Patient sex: M
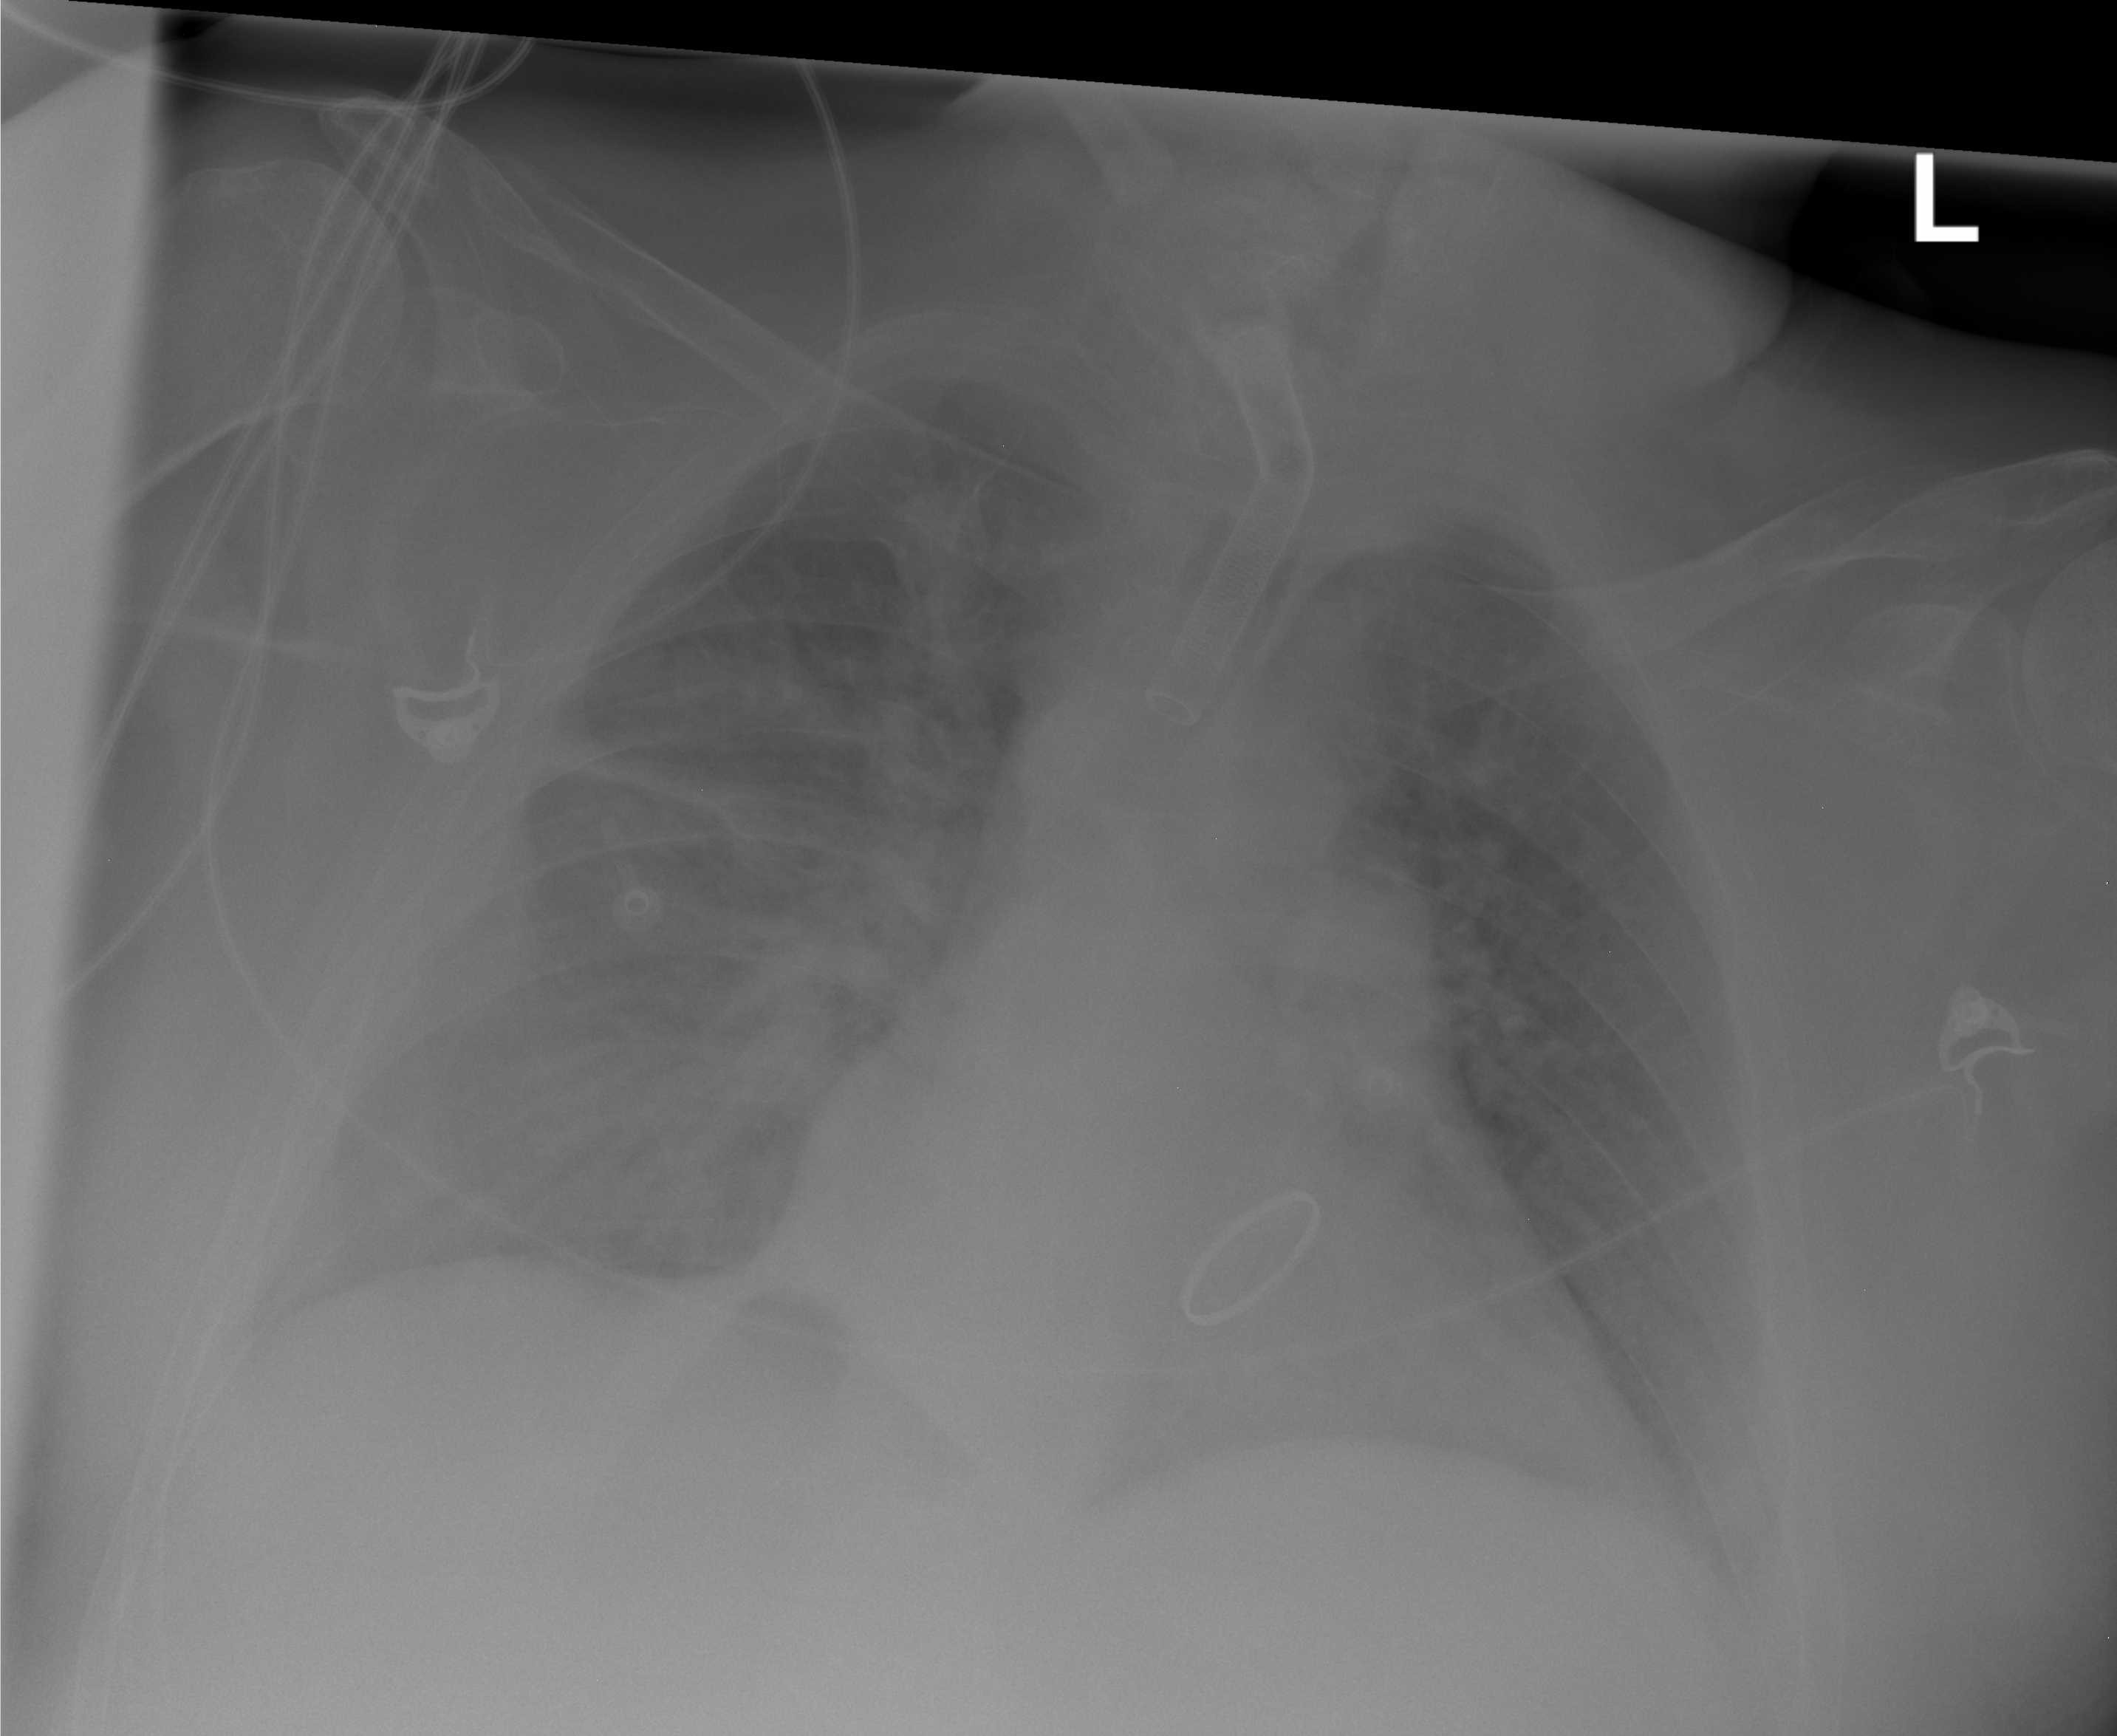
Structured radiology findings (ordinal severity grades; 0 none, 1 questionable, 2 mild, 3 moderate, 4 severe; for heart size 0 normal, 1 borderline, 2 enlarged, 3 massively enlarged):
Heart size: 2
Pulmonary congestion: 0
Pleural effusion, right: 0
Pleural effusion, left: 0
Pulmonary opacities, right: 2
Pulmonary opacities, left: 1
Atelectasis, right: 2
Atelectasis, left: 0